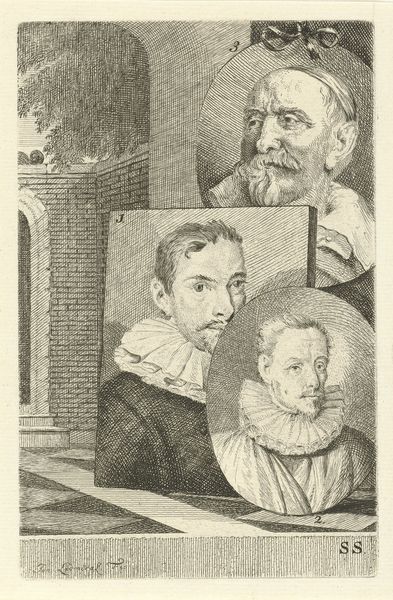
Titel: Portretten van Cornelis Jacobsz. Delff, Johannes Cornelisz. Verspronck en Jan Snellinck
Künstler: Jan l' Admiral
Standort: Amsterdam
Institution: Rijksmuseum
Schlagwörter: baum, blätter, gemälde, mann, schatten, grau, köpfe, licht, männer, zeichnung, blick, gebäude, haus, muster, schleife, bart, gesichter, wand, architektur, kragen, spitze, bild, portrait, signatur, boden, geistlicher, drei, oval, garten, bogen, mauer, tor, alter, kloster, porträts, schwarz-weiß, stich, künstler, leinwand, portraits, museum, schneuzer, busten, ss